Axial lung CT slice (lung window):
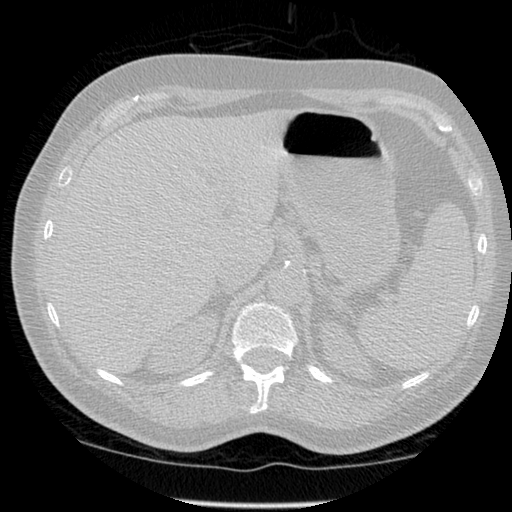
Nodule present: no